Question: I am solving a problem on USACO. In the problem, I have to take two strings as inputs and calculate the numerical values modulo 47. If the values are same, then GO is to be printed otherwise STAY has to be printed. The initial numerical value will be calculated by taking the product of the numerical values of the alphabets ( 1 for A and similarily 26 for Z ) and then the final number will be calculated by using modulo.
My program is being compiled withour any error and running well on my computer. However, it is showing a segmentation fault as the execution error by the grader computer. The program and the output is as follows:-
Program:-
'''
#include<stdio.h>
#include<string.h>
main()
{
int cal(char *ptr);
char *comet,*group;
int a,b;
scanf("%s",comet);
a=cal(comet);
scanf("%s",group);
b=cal(group);
if(a==b)
printf("GO");
else
printf("STAY");
return 0;
}
int cal(char *ptr)
{
int i=0,c,prod=1,mod;
while(ptr[i]!='')
{
if(ptr[i]>='A'&&ptr[i]<='Z')
{
c=ptr[i]-'@';
prod=prod*c;
i++;
}
}
mod=prod%47;
return mod;
}
'''
OUTPUT:-

My question is how to pinpoint the segmentation fault. I have read about this fault but don't know what to do in this program. Any help would be great.
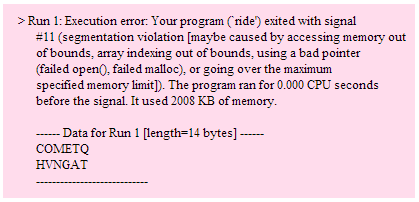
Answer: '''
char *comet,*group;
int a,b;
scanf("%s",comet);
'''
'comet' pointer is uninitialized. You need to allocate memory and makes 'comet' points at this allocated memory otherwise 'scanf' will write bytes in a random location which will likely crash your system.